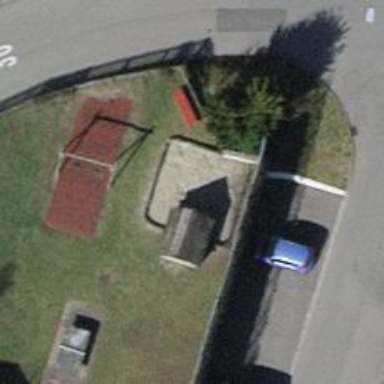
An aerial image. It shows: Playground featuring climbing frame.